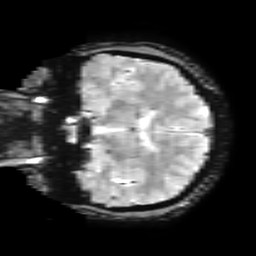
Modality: T2starw
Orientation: coronal
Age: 22
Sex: male
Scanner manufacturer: ge
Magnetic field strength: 3 T
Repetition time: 0.65 s
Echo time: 0.02 s